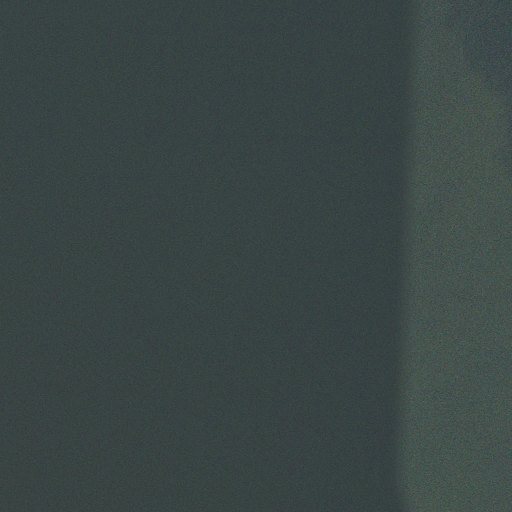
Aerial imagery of island in Virginia named Lewis Island (historical) containing only open water